Question: My application saves points in an array and then calls 'System.Drawing.Graphic.DrawLines(Pen, Point[])' to draw the lines connecting the points. It works, but drawlines always seems to place an extra line between the first point of the array and the upper left corner of the form.
ok wait a sec, i did a mess with the samples, fixing it as soon as possible
Code sample:
'''
Pen black = new Pen(Color.black, 2);
MyGraphicObject = Graphics.FromImage(picture);
Point[] linee = new Point[5];
public void check (int a, int b)
{
linee[0].X = (b) * 30 + 13;
linee[0].Y = (a-1) * 30 + 13;
linee[1].X = (b+1) * 30 + 13;
linee[1].Y = (a) * 30 + 13;
linee[2].X = (b) * 30 + 13;
linee[2].Y = (a+1) * 30 + 13;
linee[3].X = (b-1) * 30 + 13;
linee[3].Y = (a) * 30 + 13;
linee[4].X = (b) * 30 + 13;
linee[4].Y = (a-1) * 30 + 13;
MyGraphicObject.DrawLines(black, linee);
}
'''
Image with the problem

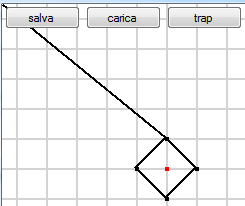
Answer: <URL> method:
> draws a series of lines connecting an array of ending points. The
first two points in the array specify the first line. Each additional
point specifies the end of a line segment whose starting point is the
ending point of the previous line segment.
I think you have one extra point either at beginning or at the end of array, which is initialized with default value. Possible reason - you create array of points which has N+1 length (where N is points number). And you don't provide X and Y for first or last point. Thus it stays with default 'X = 0, Y = 0'